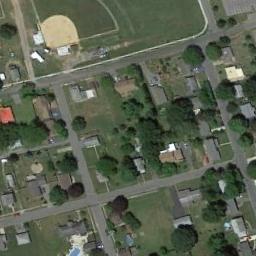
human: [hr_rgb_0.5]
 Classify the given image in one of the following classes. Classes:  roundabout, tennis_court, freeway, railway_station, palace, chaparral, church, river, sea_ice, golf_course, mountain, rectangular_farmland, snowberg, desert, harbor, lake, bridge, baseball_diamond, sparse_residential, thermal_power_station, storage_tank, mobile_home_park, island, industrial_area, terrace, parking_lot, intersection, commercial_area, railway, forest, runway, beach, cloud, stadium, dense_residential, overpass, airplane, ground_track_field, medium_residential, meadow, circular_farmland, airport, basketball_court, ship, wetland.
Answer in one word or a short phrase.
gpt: baseball_diamond